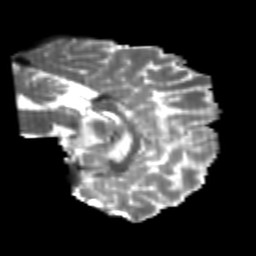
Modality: T2w
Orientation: sagittal
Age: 21
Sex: male
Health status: healthy
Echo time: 0.074 s